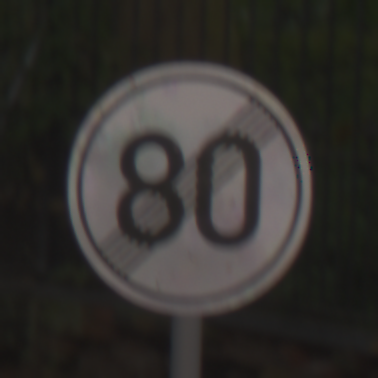
Verkehrszeichen: EndeGeschwindigkeit80
Umgebung: Outdoor, Urban
Tageszeit: MorningAfternoon
Wetter: Overcast
Licht: Natural
Jahreszeit: NotSpecified
Kontrast: LowContrast